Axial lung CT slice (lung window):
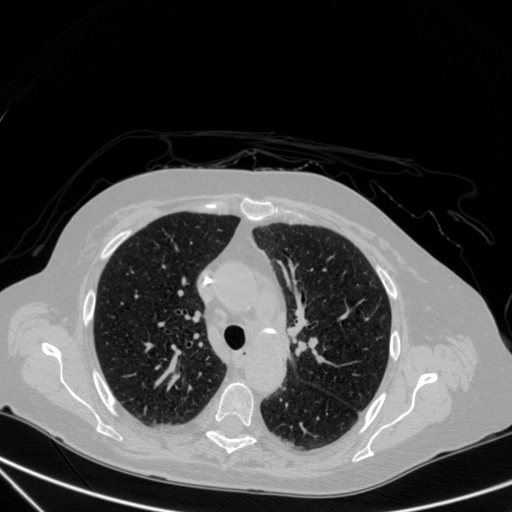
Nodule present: no